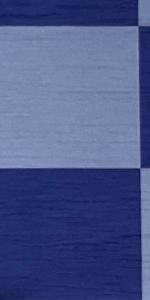
Label: Empty